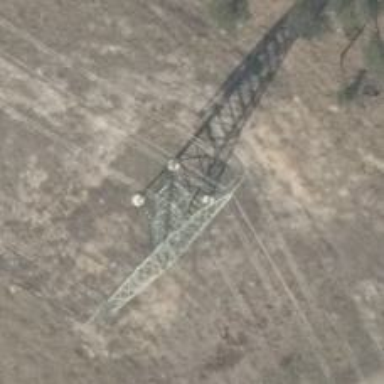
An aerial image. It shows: Lattice tower structure of straight power line.